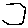
Label: hexagon